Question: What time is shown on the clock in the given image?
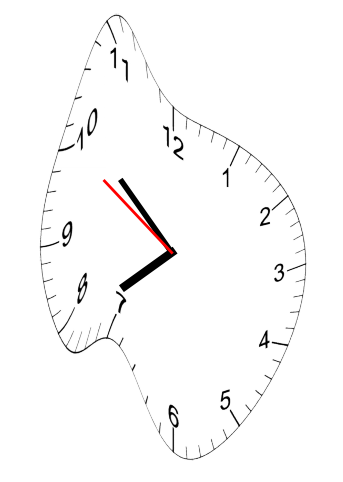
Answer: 07:51:50